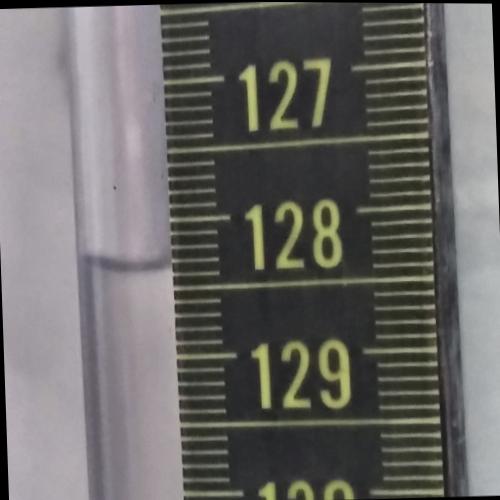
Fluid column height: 128.3 cm